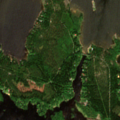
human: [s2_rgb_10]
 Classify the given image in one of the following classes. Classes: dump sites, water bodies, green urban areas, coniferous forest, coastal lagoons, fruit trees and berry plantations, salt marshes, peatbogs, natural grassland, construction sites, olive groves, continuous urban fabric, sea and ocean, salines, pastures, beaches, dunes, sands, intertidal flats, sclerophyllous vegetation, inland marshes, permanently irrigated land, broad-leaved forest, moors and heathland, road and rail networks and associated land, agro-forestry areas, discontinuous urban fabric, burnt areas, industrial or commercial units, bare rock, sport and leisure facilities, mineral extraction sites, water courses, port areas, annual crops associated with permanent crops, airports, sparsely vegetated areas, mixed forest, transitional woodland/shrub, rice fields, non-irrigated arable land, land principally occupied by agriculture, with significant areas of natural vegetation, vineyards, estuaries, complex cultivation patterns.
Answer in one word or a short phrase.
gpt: coniferous forest, mixed forest, sea and ocean